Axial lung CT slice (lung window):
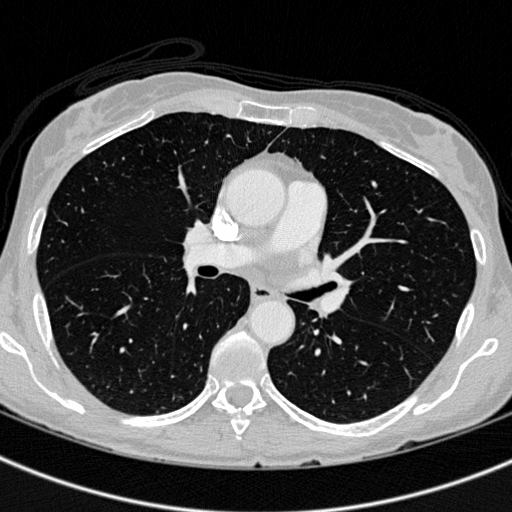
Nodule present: no